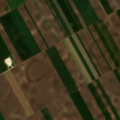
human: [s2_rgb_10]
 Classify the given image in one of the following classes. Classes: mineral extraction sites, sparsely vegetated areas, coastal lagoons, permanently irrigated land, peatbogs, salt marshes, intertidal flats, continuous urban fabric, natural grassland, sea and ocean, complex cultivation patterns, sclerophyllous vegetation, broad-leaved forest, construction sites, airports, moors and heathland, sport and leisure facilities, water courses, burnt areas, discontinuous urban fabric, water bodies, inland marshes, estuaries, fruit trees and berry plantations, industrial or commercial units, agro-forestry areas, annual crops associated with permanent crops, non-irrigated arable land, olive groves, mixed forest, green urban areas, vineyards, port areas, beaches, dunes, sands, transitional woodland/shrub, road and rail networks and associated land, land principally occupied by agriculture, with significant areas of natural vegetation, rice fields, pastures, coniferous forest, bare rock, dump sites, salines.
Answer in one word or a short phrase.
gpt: non-irrigated arable land